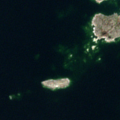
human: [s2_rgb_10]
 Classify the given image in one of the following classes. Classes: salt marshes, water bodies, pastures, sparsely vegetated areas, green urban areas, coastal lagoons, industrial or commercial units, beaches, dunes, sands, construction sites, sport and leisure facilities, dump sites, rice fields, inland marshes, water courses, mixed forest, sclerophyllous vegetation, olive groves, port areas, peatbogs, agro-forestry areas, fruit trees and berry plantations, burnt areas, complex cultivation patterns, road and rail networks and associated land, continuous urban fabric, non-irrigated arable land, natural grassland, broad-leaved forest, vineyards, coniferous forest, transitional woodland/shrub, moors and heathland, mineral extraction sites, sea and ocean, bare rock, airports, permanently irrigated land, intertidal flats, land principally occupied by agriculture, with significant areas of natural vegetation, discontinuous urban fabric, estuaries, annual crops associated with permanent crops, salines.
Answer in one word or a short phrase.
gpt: sea and ocean